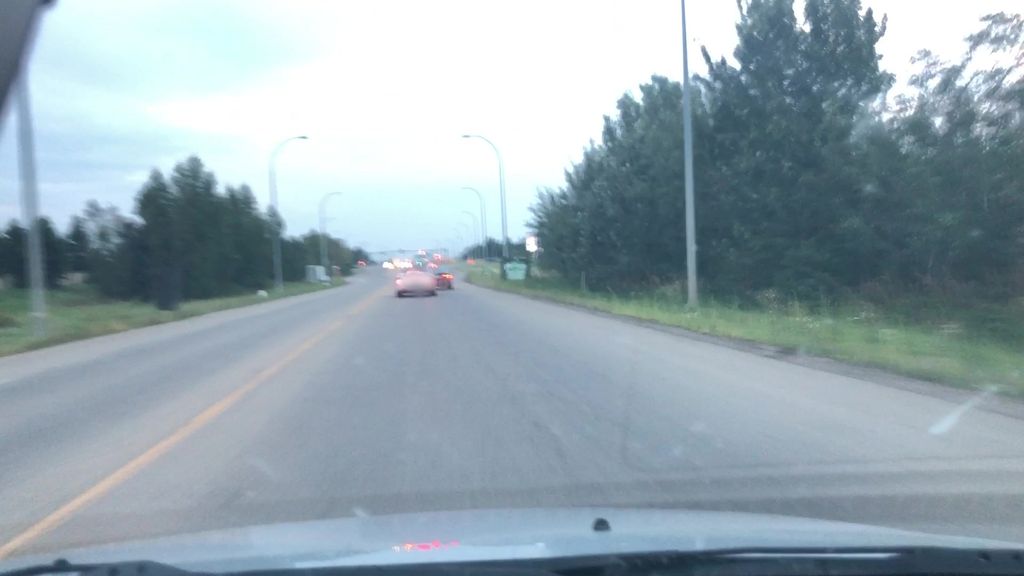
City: edmonton